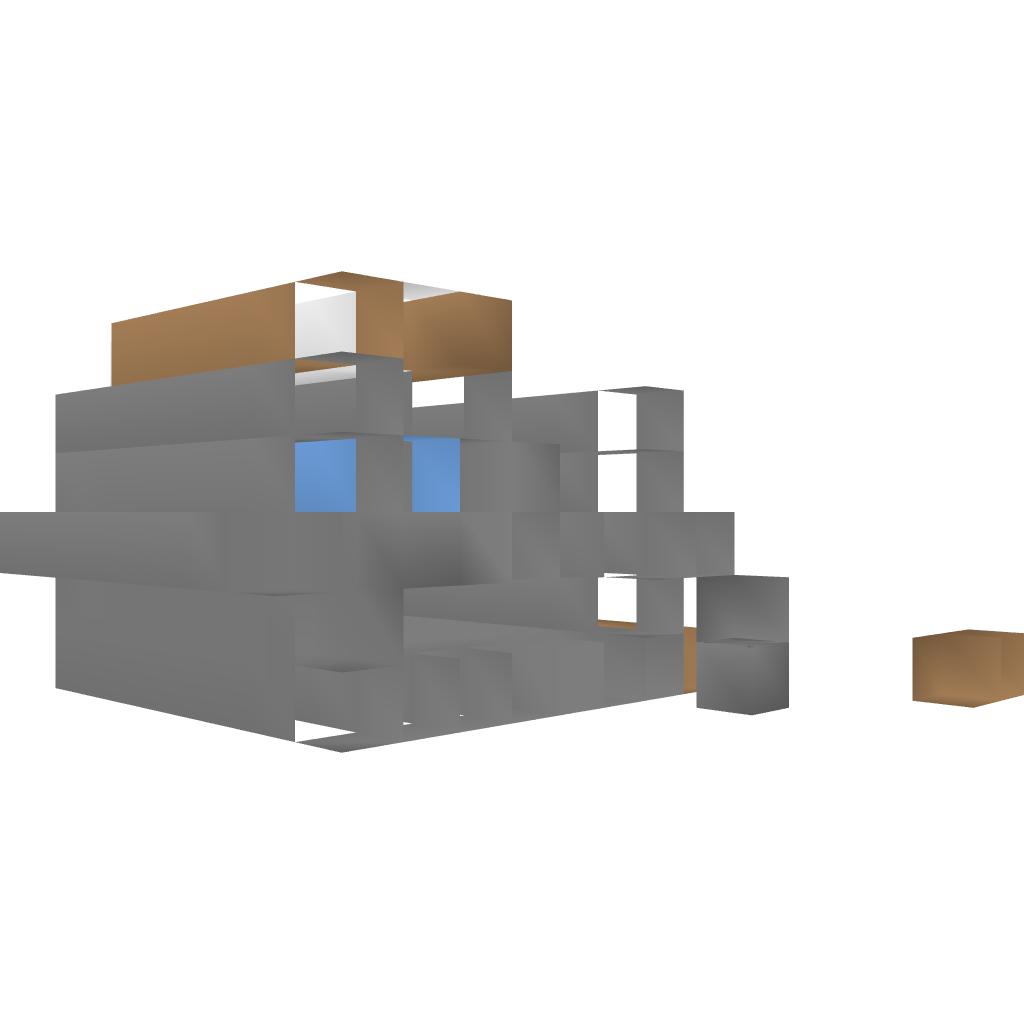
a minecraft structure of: Potion brewer bad low quality